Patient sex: M
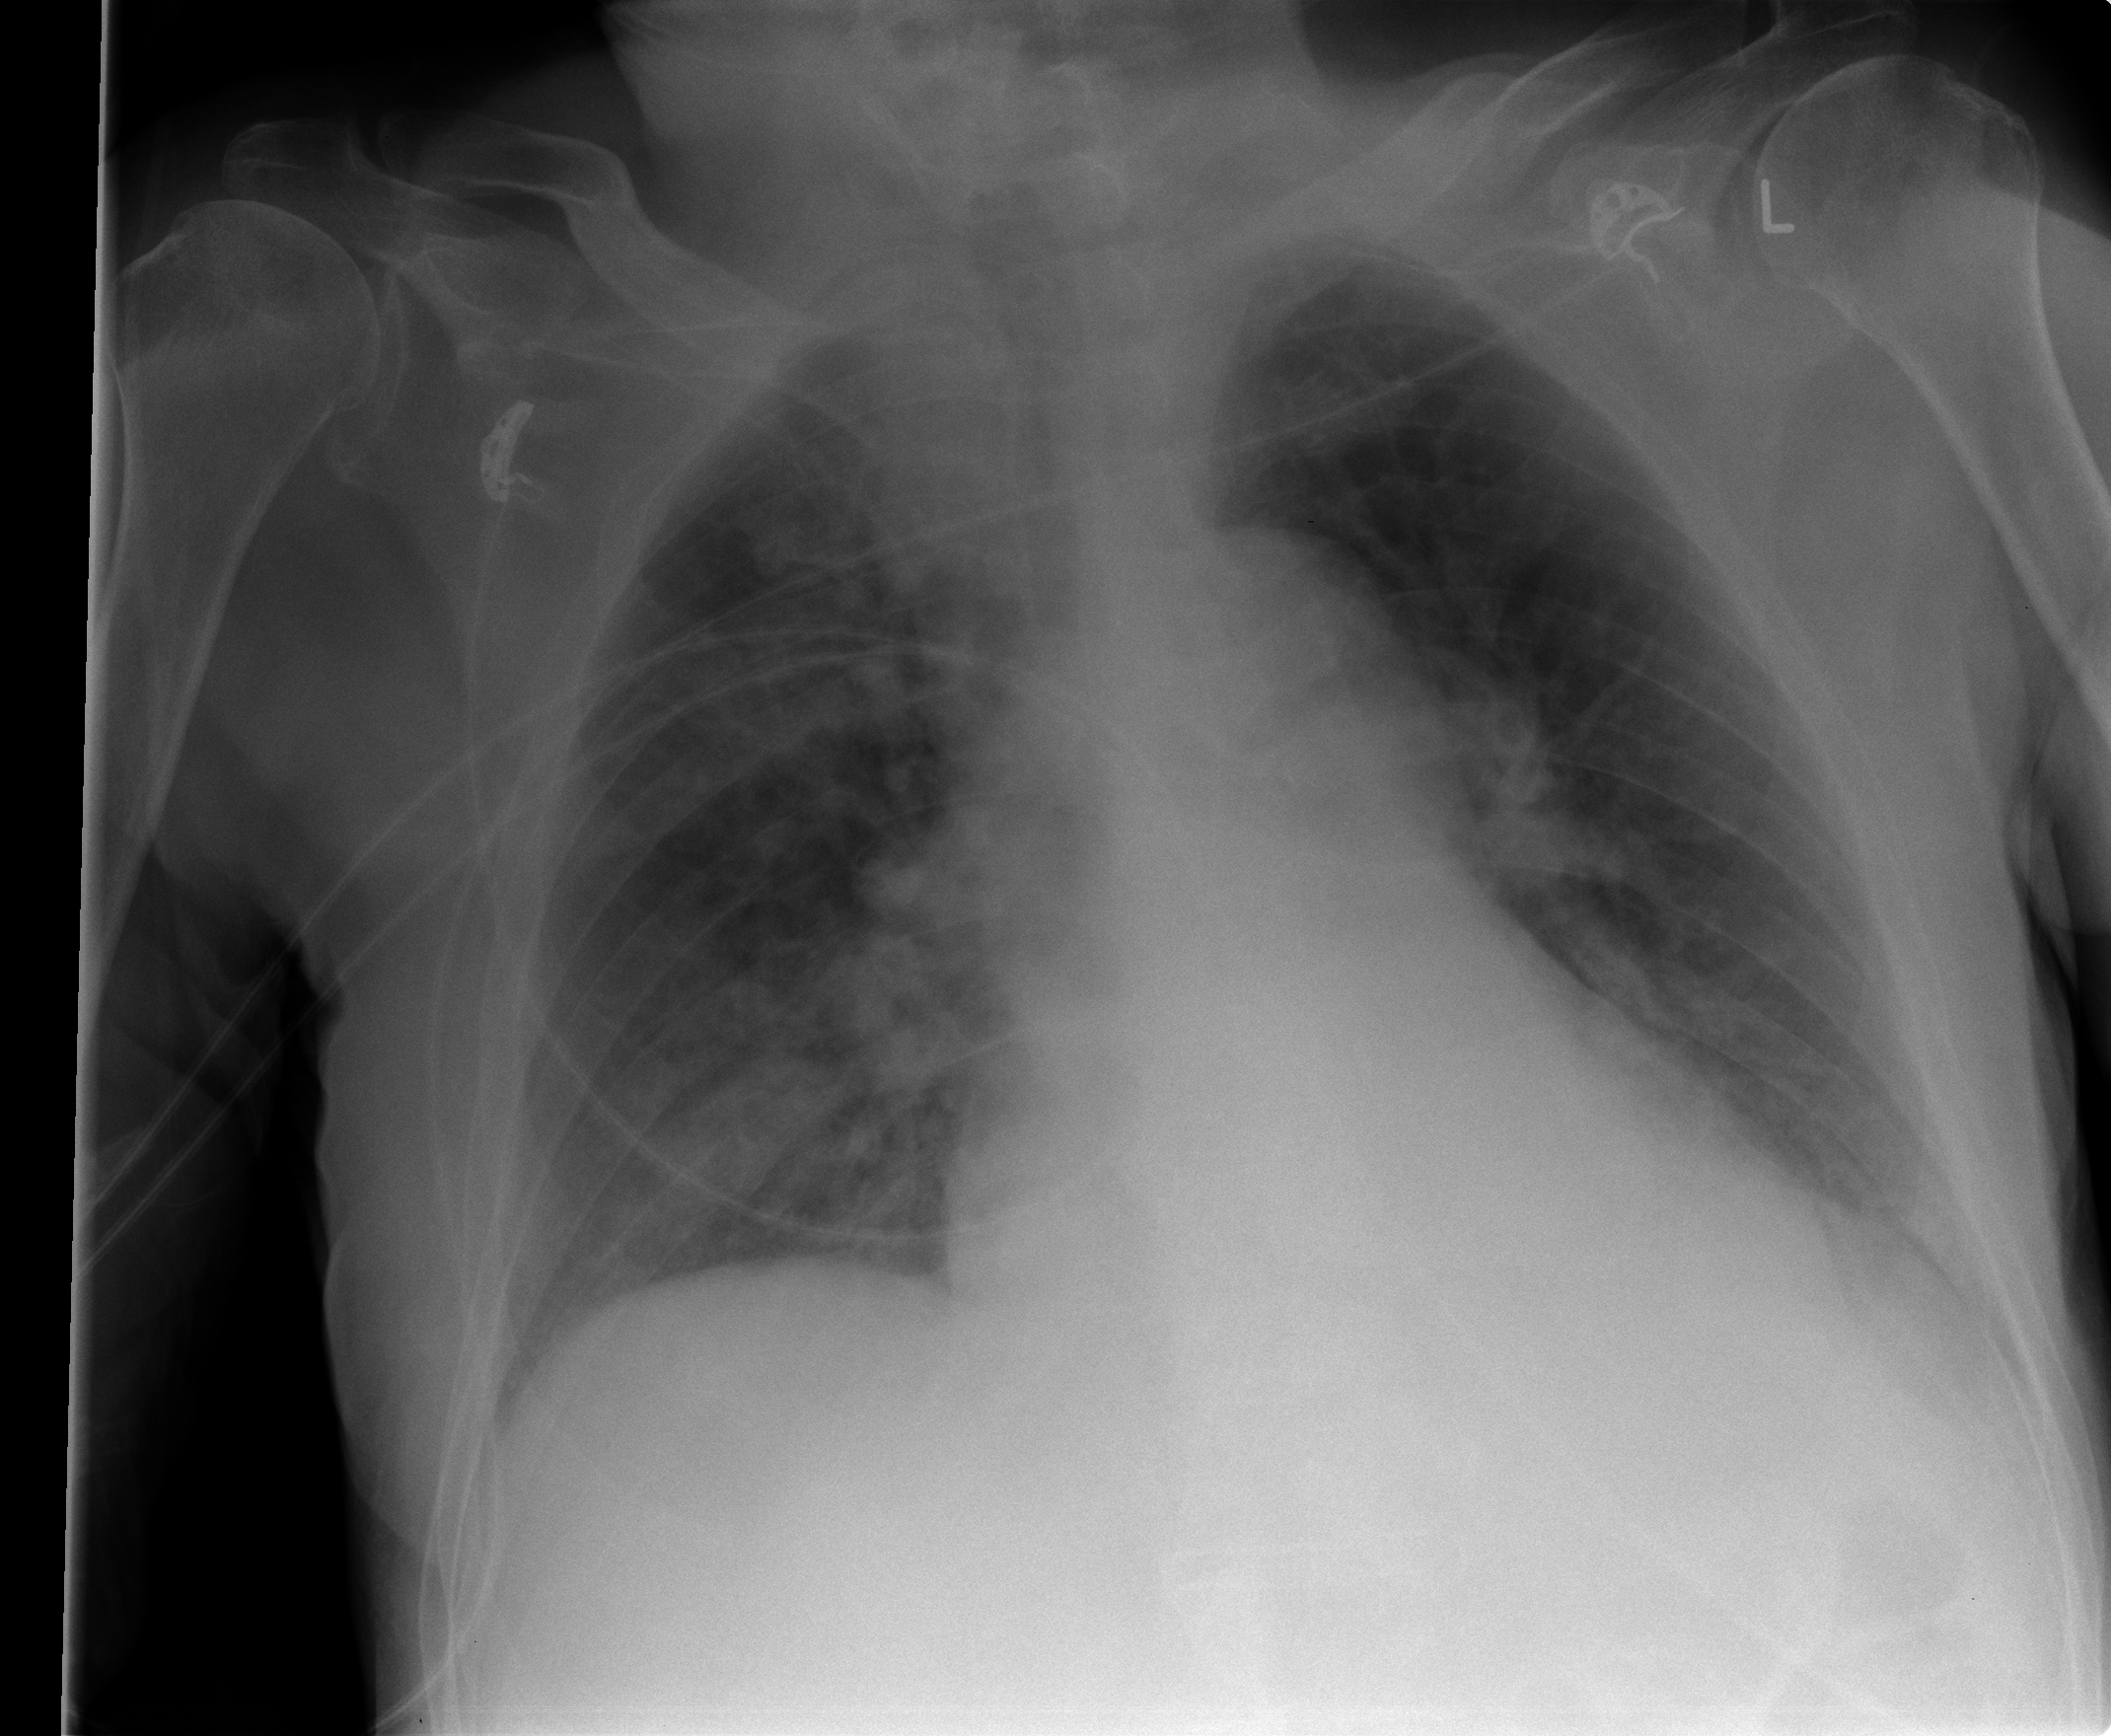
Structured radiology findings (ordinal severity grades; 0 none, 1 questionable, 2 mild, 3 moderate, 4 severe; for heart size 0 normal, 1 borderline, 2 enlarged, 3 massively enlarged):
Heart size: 2
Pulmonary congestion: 2
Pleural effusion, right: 0
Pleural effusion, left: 2
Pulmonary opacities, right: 2
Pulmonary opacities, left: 1
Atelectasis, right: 2
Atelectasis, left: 2